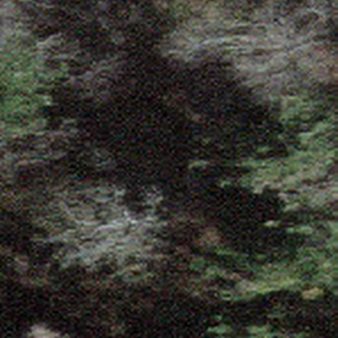
Label: other